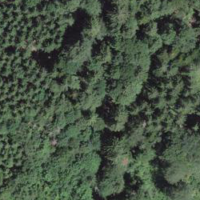
EUNIS habitat code: 44
Species observed at this site:
Lathyrus vernus